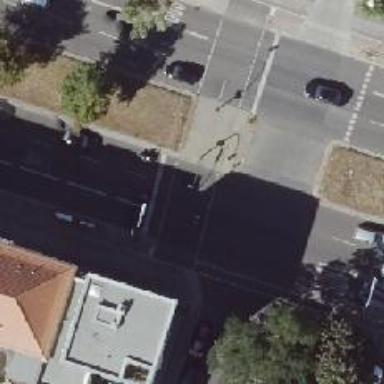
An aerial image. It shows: Road with traffic signals at crossing.